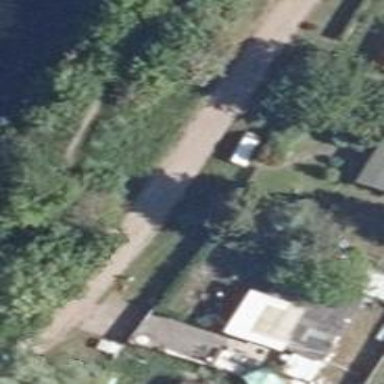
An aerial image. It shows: Gravel road in residential area.